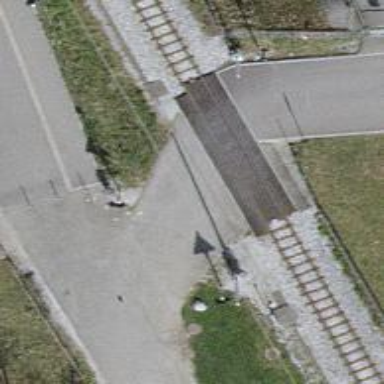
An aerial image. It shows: Level crossing along the railway.